Question: ...and have it actually work. I get the principle, you write a vertex program, something like, this say:
'''
attribute vec3 v_pos;
attribute vec4 v_color;
attribute vec2 v_uv;
attribute vec3 v_rotation; // [angle, x, y]
uniform mat4 modelview_mat;
uniform mat4 projection_mat;
varying vec4 frag_color;
varying vec2 uv_vec;
void main (void) {
mat4 trans_in = mat4(
1.0, 0.0, 0.0, 50.0, // <--- Transformation matrix
0.0, 1.0, 0.0, 50.0,
0.0, 0.0, 1.0, 50.0,
0.0, 0.0, 0.0, 1.0
);
vec4 pos = trans_in * vec4(v_pos,1.0); // <--- apply to input
// Mark a vertex using color to prove a transformation is actually happening...
if (v_rotation[0] > 10.0) {
frag_color = vec4(1.0, 0.0, 0.0, 1.0);
gl_Position = projection_mat * vec4(pos[0], pos[1], 1.0, 1.0);
}
// And leave all the other verticies untouched.
else {
frag_color = v_color;
gl_Position = projection_mat * vec4(v_pos, 1.0); // <--- Untransformed output
}
uv_vec = v_uv; // <--- Pass UV to fragment program
}
'''
The problem is, this doesn't actually work.
After applying the matrix transformation trans_in * v_pos, I expect a point [1, 2, 3] to become [51, 52, 53, 1].
...but it doesn't. In fact, it renders this:
(ie. transformation of the point location; pos = trans_in * v_pos == vec4(v_pos, 1.0)!!!!!! O_o)

Notice the red marked vertices that prove that I actually setting the gl_Position for them; indeed, if I do this:
'''
gl_Position = projection_mat * vec4(1.0, 1.0, 1.0, 1.0);
'''
Each of those red points is jumped down to the bottom corner, as you would expect.
I've also tried various 3x3 matrix multiplications and it seems that while the scale operations work, and to some extent, the rotation operations work, I cannot for the life of me get any 2d translation operations to run; the matrix multiplication just seems to... do nothing.
What am I doing wrong?
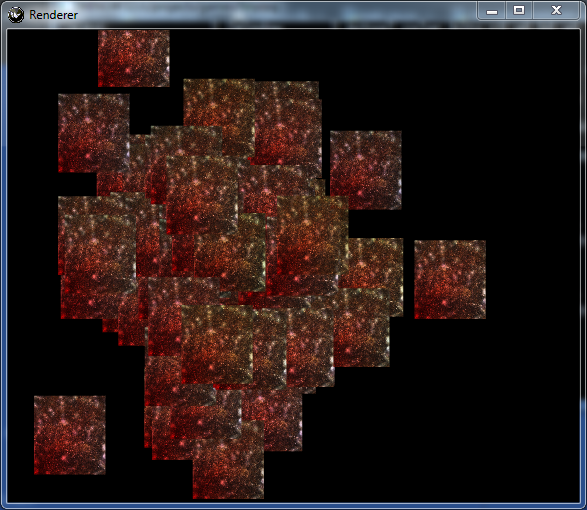
Answer: You got the matrix order wrong. GLSL uses column-major oder, so each row in your intializer will become a column of the matrix. This refelcts the same convention which was used with the (now deprecated) GL matrix stack. It is also consistent to the setting of the 'transpose' parameter of 'glUinformMatrix*()' calls which has to be set to 'GL_FALSE' for column major input (where translation part are elements m[12],m[13],m[14] in an 1D array).
Your matrix actually only alters the w component of your vector, which you then ignore, so it does not have any visible effect.